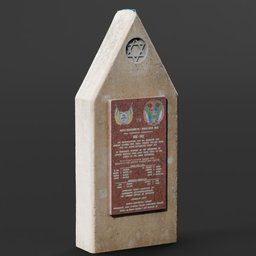
Label: decoration